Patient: sex M, age 47
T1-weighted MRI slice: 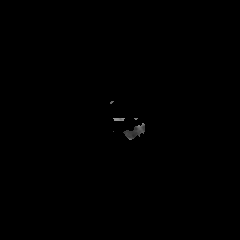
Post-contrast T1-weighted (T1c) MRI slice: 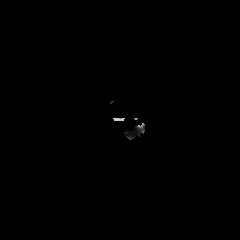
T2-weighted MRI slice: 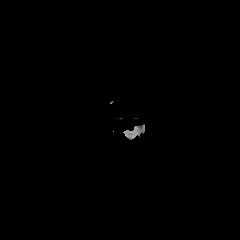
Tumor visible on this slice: no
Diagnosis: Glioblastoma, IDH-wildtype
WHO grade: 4